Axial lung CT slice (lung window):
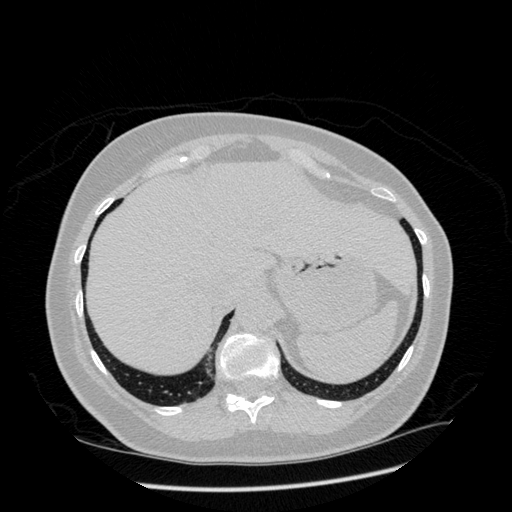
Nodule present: no